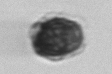
Label: Syracosphaera_pulchra